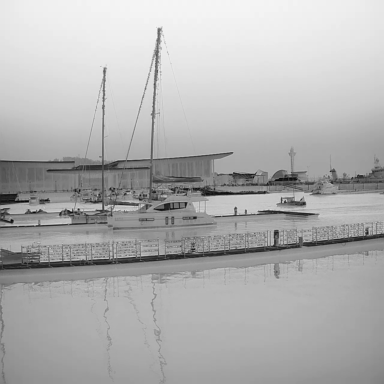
There are four objects shown in the infrared image, including three sailboats, and a canoe.